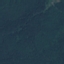
Label: Forest